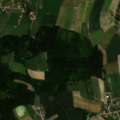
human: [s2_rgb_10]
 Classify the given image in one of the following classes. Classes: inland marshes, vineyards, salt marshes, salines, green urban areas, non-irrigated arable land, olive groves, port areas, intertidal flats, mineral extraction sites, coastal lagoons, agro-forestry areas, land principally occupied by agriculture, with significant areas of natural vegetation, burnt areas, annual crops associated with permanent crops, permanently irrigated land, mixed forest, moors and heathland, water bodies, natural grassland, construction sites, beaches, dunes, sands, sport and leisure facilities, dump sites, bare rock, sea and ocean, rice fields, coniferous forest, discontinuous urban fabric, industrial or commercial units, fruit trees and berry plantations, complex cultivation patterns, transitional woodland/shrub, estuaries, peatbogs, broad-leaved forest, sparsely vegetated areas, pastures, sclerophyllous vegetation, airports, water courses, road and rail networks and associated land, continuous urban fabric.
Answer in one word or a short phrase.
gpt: discontinuous urban fabric, non-irrigated arable land, complex cultivation patterns, coniferous forest